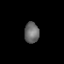
Tissue: prostate
Cell type: T cells
Senescence score: 0.2338
Nuclear area (px): 297
Mean DAPI intensity: 107.66